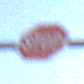
Verkehrszeichen: Stop
Umgebung: Outdoor, Urban
Tageszeit: SunriseSunset
Wetter: Clear
Licht: Natural
Jahreszeit: NotSpecified
Kontrast: MediumContrast